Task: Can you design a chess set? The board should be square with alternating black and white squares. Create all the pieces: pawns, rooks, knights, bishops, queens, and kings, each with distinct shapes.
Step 1366:
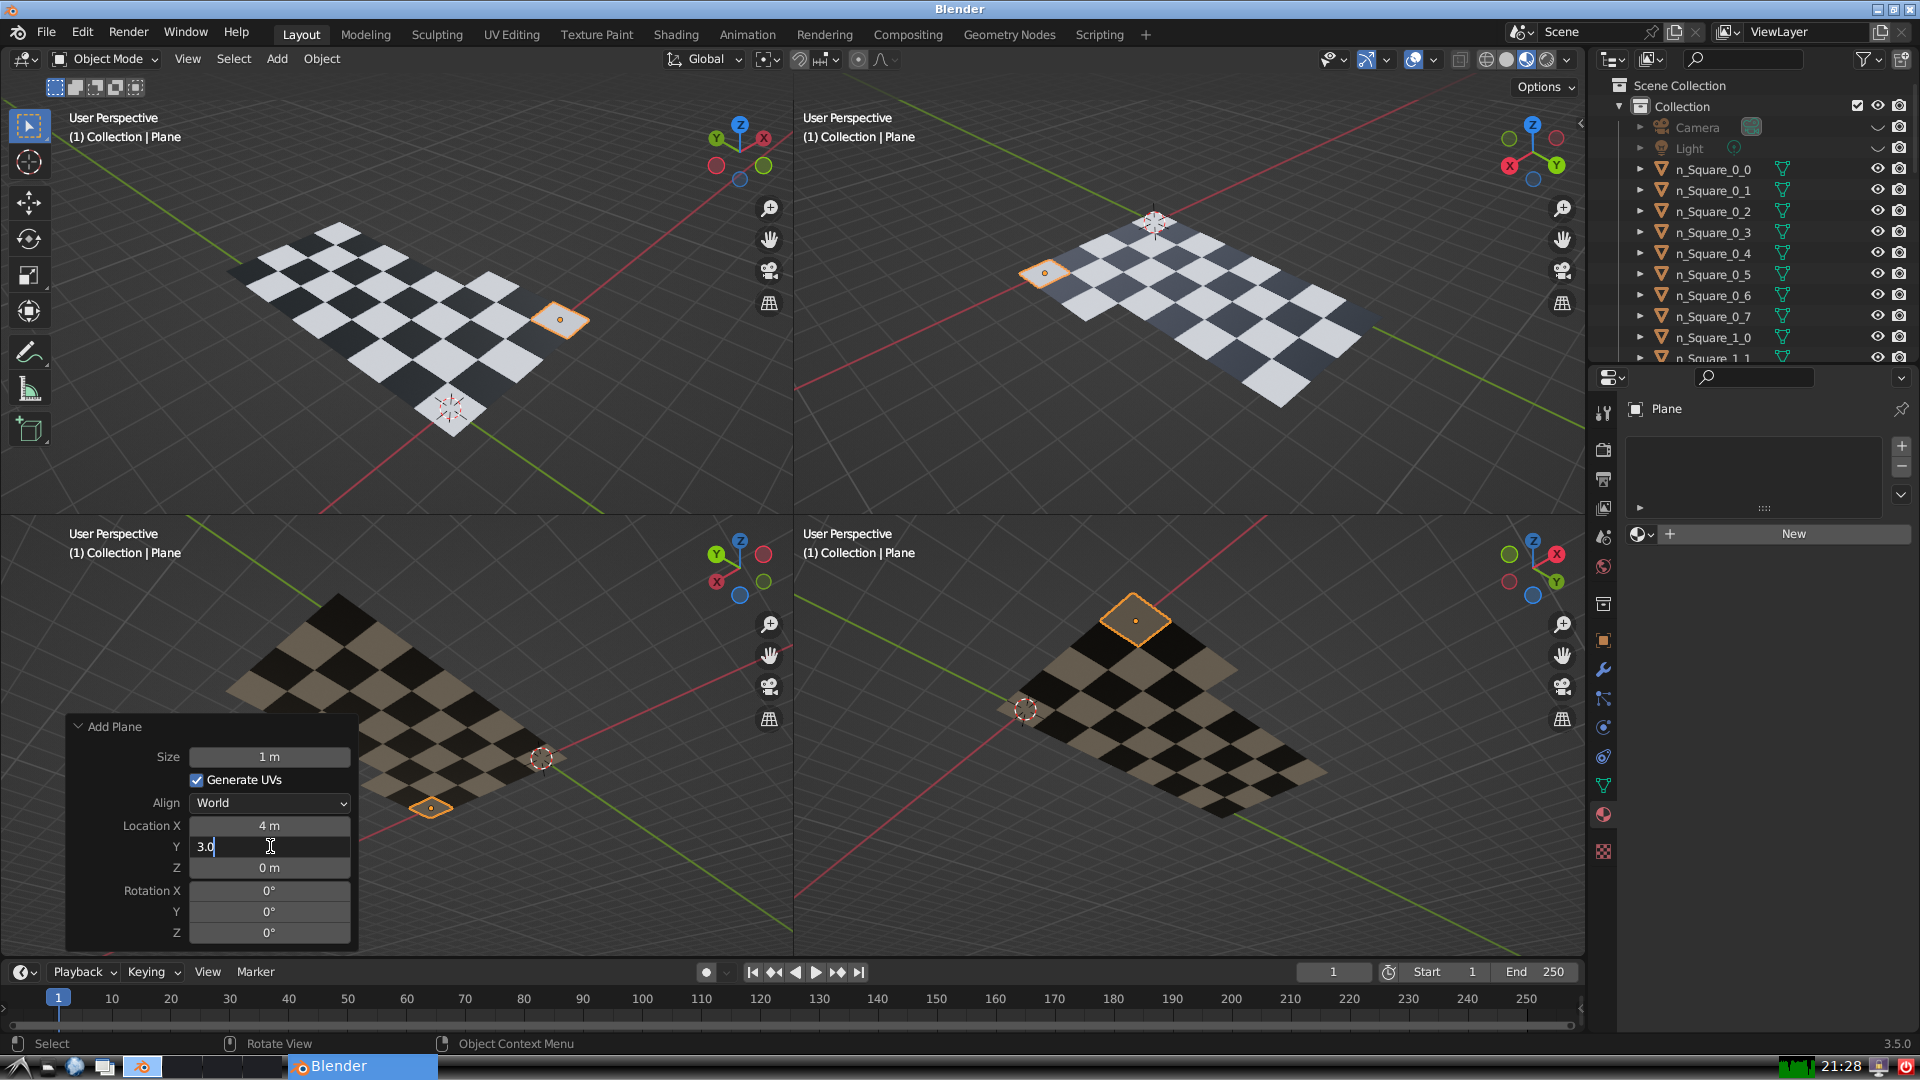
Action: {"key_press": ['Return']}